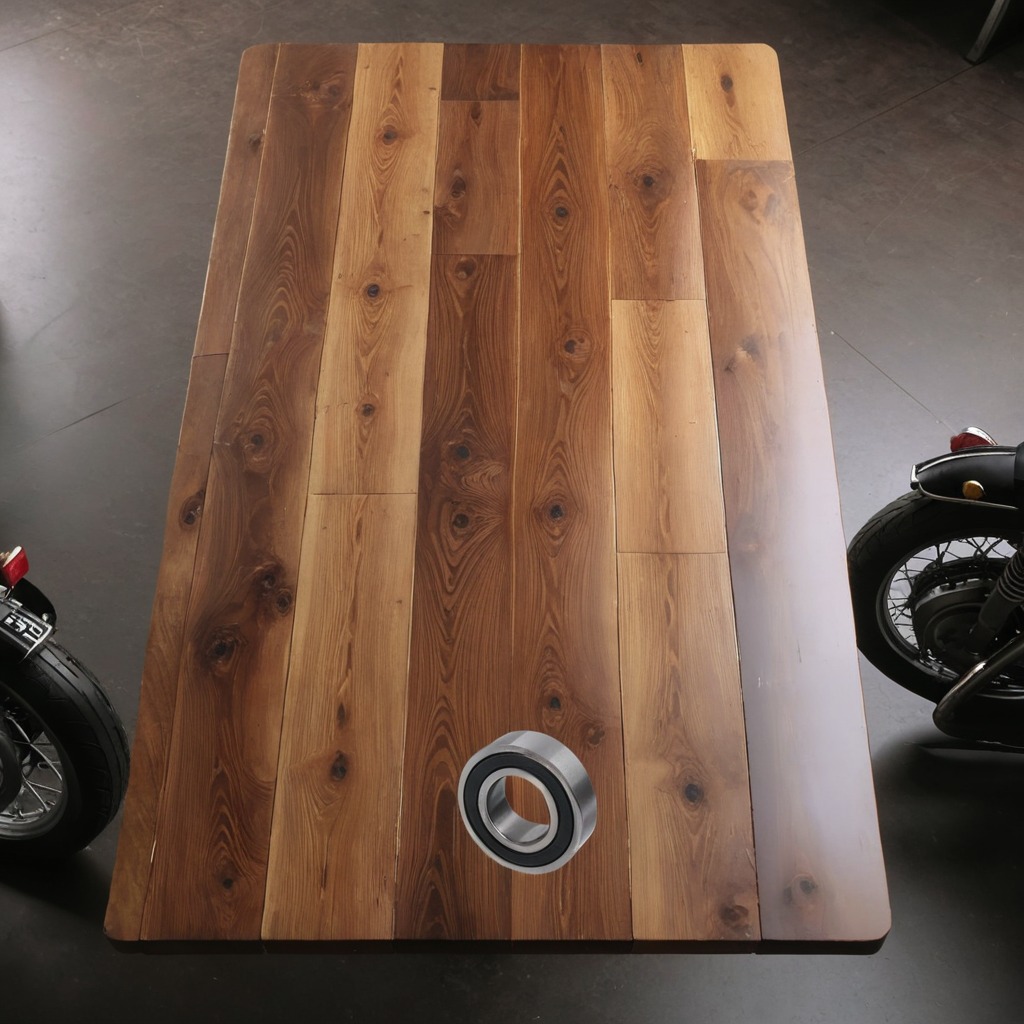
A metal ball bearing is lying on the oil-spilled wooden table in a vintage motorcycle garage.